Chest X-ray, AP view. Patient: 46 years old, sex F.
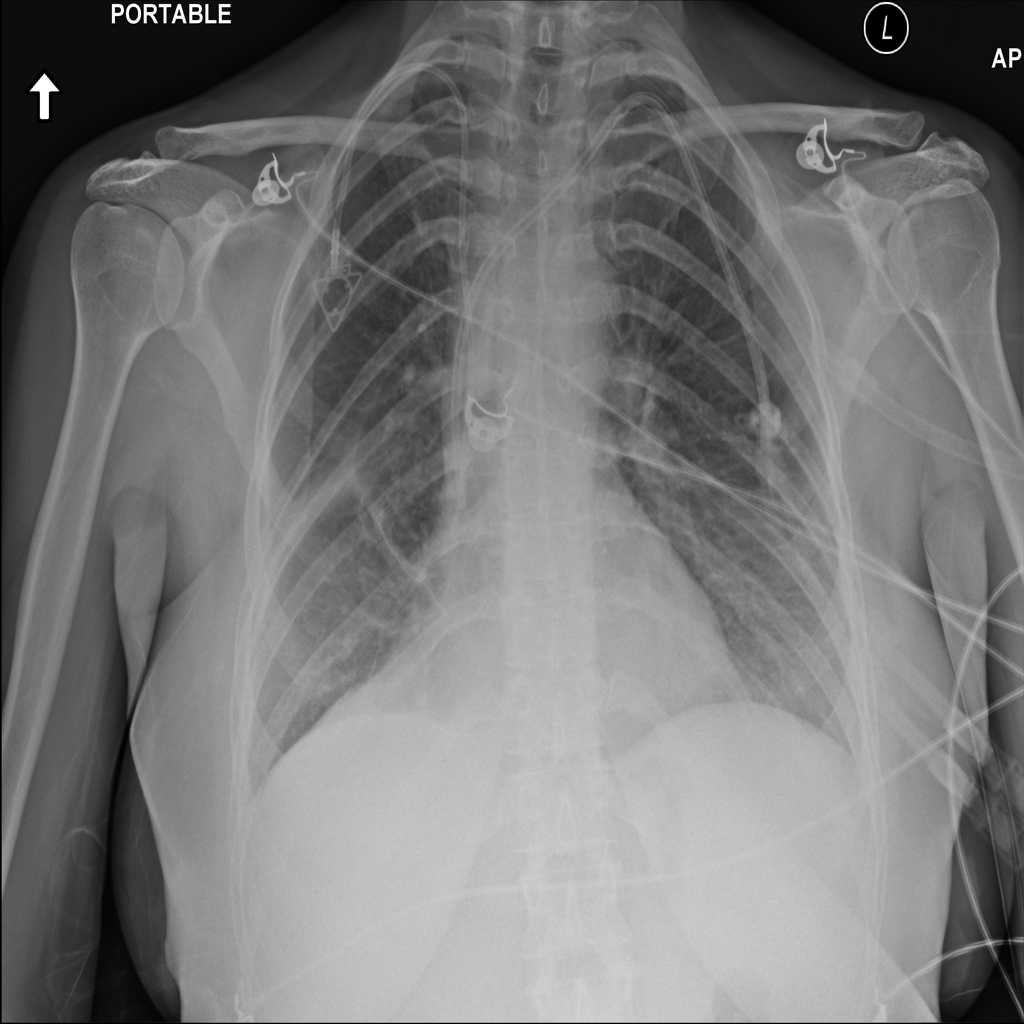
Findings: Infiltration